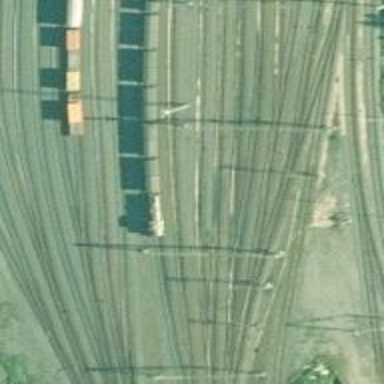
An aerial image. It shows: Railway signal.